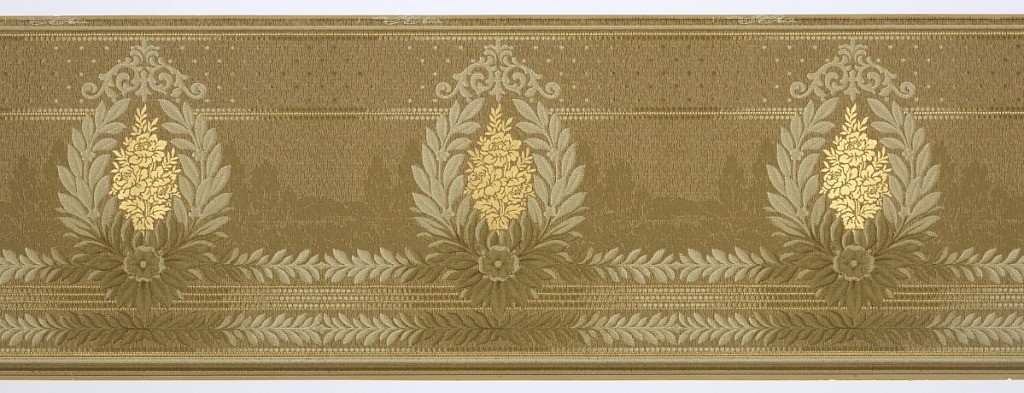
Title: Frieze
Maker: Standard Wall-Paper Company, Standard Wall-Paper Company, Sandy Hill, New York
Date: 1905–1915
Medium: Machine-printed paper
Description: A repetitive series of laurel leaf-formed medallions enclosing gilt floral bouquets, connected by a double row of connected laurel leaves and three rows of "pearls" upon a beige ground with overlay of a veil-like design. All between borders consisting of a row of pearls strips of colors complementary to the design.